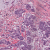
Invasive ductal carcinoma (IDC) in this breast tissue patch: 1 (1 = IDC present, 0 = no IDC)